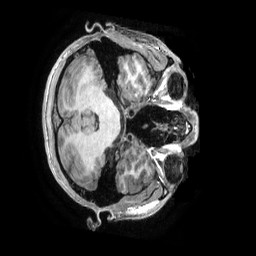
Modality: T1w
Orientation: axial
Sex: male
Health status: healthy
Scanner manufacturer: ge